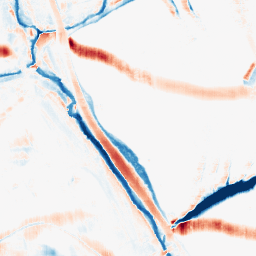
Category: morphological
Decomposition family: morphological_rect
Decomposition parameters: operation: average
width: 10
height: 20
Upsampling method: cubic_catmull_rom
Upsampling parameters: scale: 2
Upsampling scale: 2